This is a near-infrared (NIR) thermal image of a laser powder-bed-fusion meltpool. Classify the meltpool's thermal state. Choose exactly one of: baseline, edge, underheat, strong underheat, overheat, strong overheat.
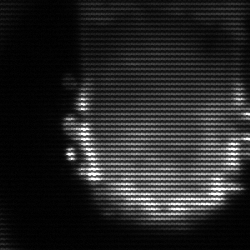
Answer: baseline